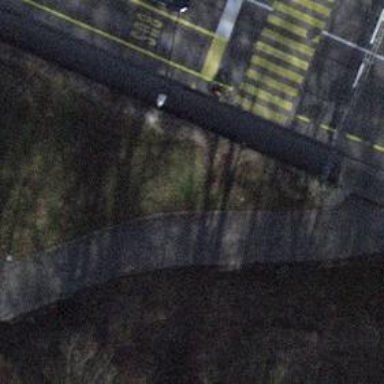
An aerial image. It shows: Bollard.